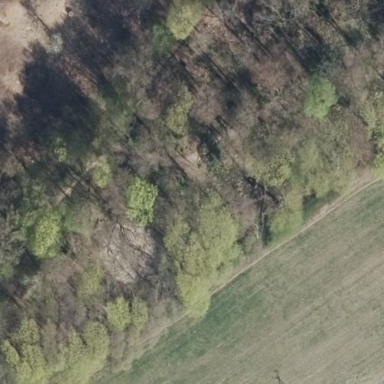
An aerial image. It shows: Mixed wood forest area.